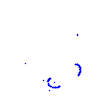
Particle: pion